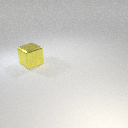
large yellow metal cube